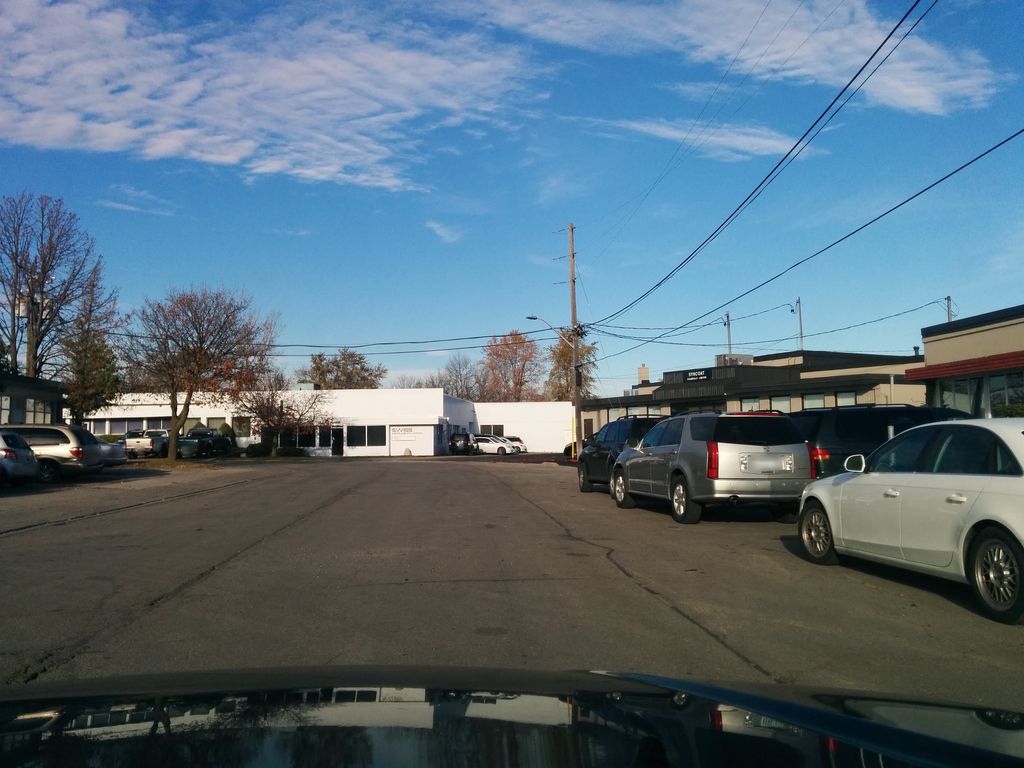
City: toronto